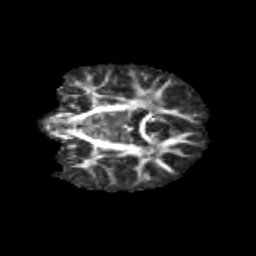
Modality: FA
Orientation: coronal
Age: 9
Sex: female
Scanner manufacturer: siemens
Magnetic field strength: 3 T
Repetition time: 3.8 s
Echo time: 0.07 s